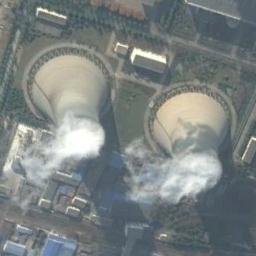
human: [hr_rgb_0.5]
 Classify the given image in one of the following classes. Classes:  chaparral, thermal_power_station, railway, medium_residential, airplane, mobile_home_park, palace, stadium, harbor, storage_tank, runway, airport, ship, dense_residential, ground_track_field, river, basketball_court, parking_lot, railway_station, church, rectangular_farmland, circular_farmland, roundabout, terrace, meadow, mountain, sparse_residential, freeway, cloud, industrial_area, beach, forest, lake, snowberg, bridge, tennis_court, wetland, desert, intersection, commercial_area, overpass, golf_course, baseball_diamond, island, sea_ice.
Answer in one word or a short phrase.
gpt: thermal_power_station